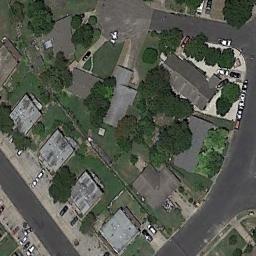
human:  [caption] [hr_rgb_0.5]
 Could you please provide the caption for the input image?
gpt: The medium residential area has some houses along the roads and some trees are among these houses .

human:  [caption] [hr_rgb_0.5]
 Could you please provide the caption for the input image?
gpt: The medium residential is on the grass next to the road .

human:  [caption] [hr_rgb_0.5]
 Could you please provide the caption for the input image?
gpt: Houses in medium-sized residential areas are built on either side .

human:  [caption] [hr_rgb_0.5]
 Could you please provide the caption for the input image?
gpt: There are many buildings in medium residential area .

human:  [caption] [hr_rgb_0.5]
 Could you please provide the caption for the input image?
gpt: There are some green trees and gray buildings on the medium residential area .